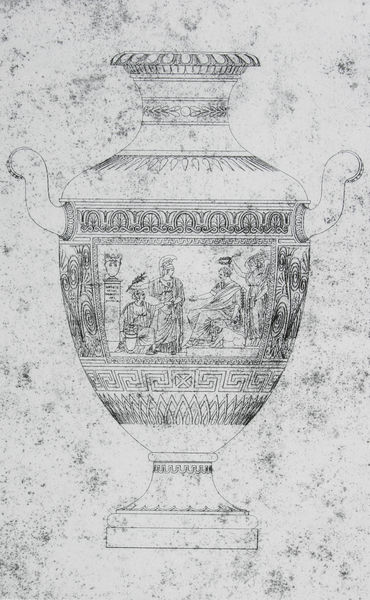
Titel: Ansicht der Huldigungsvase
Künstler: Friedrich von Gärtner
Standort: München
Institution: Architekturmuseum der Technischen Universität
Schlagwörter: fuß, frau, grau, schwarz, szene, weiss, zeichnung, muster, ornament, schüssel, hals, kelch, klassizismus, amphore, henkel, keramik, vase, studie, grafik, figuren, kaiser, thron, ornamente, verzierung, bauch, gefäß, antike, soldat, helm, herrscher, entwurf, kranz, lorbeer, lorbeerkranz, fries, römer, griffe, antik, griechen, zeus, griechisch, griechenland, feldherr, ornamentik, szenen, laufender hund, geometrie, sieger, arabesken, mäander, athena, klassisch, pallas athene, sizze, grichisch, regent, triumpf, dekoriert, feldheer, krater, akroter, palmettenfries